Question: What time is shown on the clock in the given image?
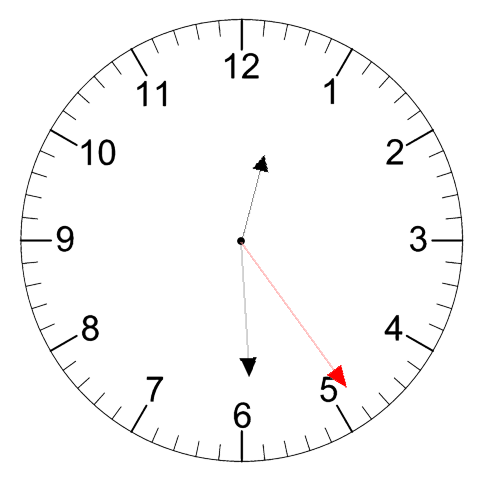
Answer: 12:29:24